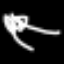
Label: leaf